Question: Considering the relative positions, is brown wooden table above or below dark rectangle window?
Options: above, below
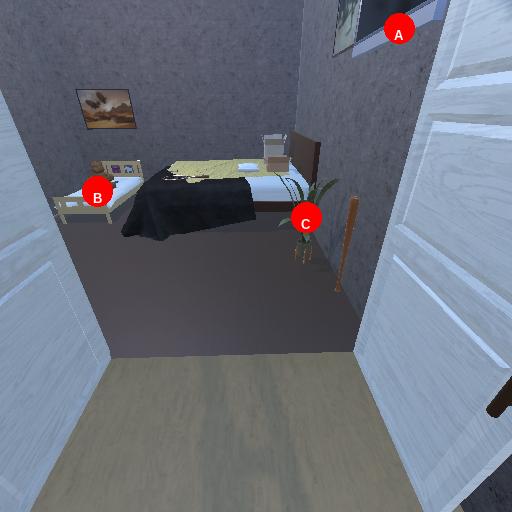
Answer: above